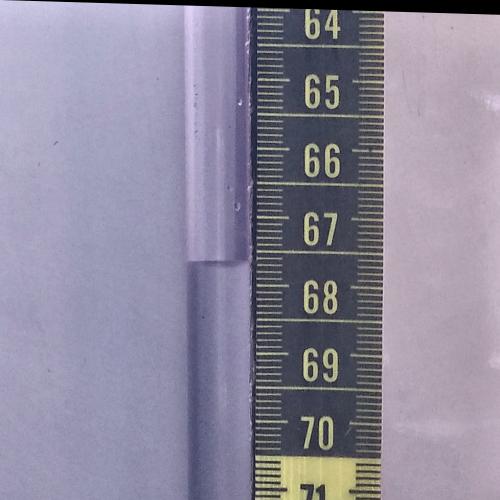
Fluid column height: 67.7 cm